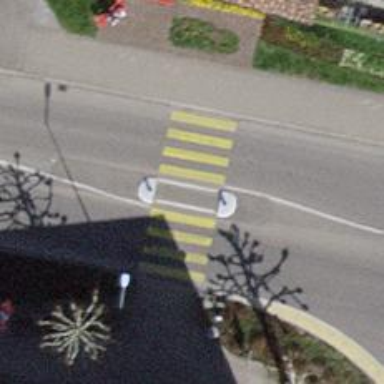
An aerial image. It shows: Unmarked crossing with traffic calming choker on the road.